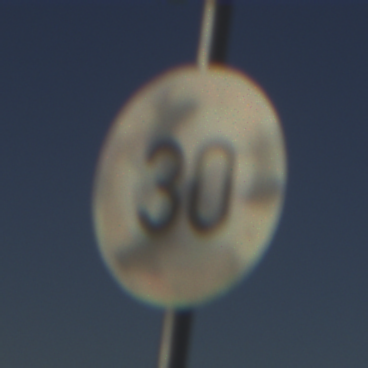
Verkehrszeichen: Geschwindigkeit30
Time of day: SunriseSunset
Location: Outdoor (Nature)
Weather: PartlyCloudy
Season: NotSpecified
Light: Natural